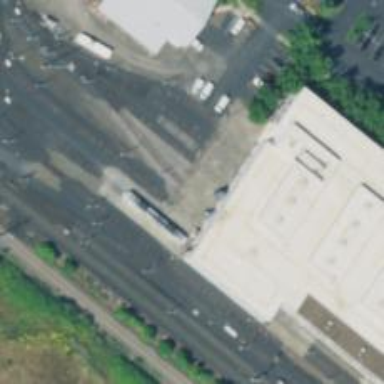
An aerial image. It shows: Light rail service yard with electrified contact line. The yard includes building passage tunnel.